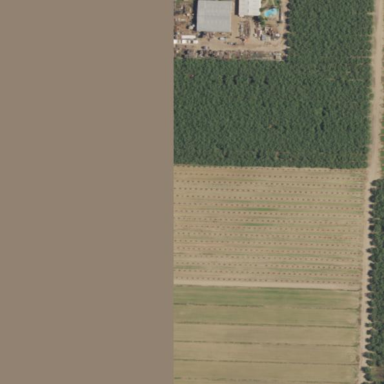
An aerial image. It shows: Crop field in farm area.